A scalogram of one vibration snapshot from a rotating bearing is shown, computed with a continuous wavelet transform. What is the most likely bearing condition (normal, inner_race, outer_race, ball)?
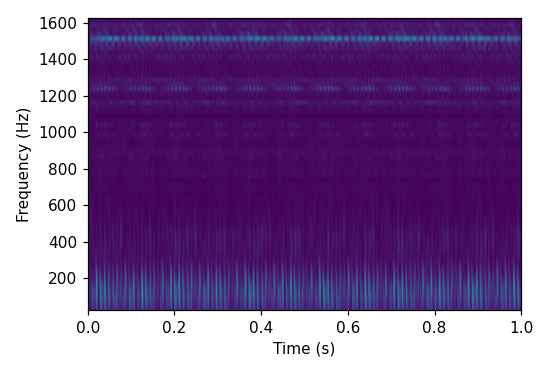
Answer: outer_race